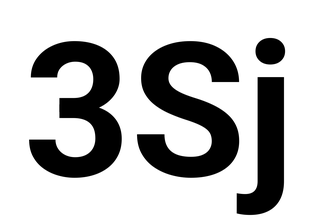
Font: Roboto_Bold